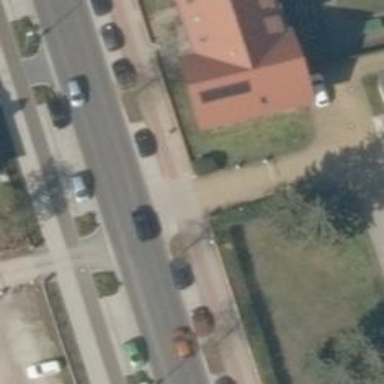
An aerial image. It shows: Tertiary road with asphalt surface. There are sidewalks on both sides and cycle track.